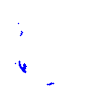
Particle: pion